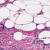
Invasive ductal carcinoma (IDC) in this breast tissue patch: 0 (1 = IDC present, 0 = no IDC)